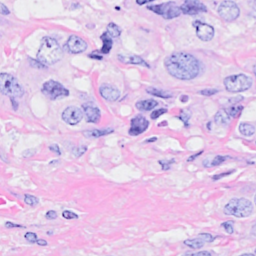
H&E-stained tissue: Breast